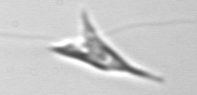
Label: Chrysochromulina_lanceolata